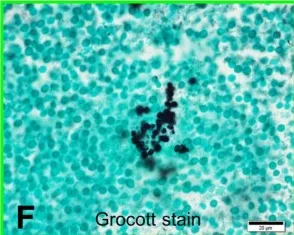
Postmortem analysis. F) Detection of Candida by Grocott staining.
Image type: pathology (methenamine_silver)